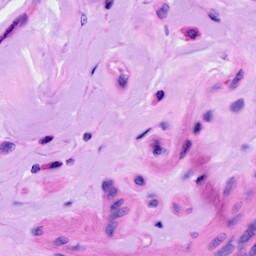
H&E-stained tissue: Ovarian